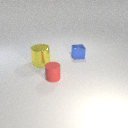
small red rubber cylinder to the left of small blue metal cube